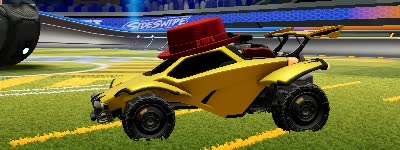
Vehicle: octane